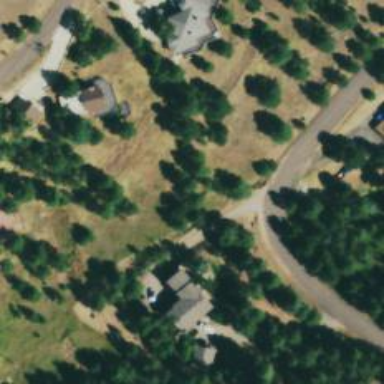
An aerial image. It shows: Driveway.